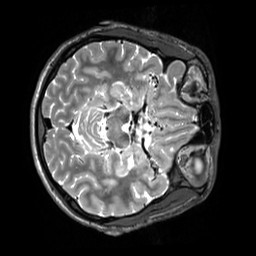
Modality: T2w
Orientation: axial
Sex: male
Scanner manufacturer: siemens
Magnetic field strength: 3 T
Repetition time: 3.2 s
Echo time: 0.409 s